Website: lowes
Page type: newsletter-management
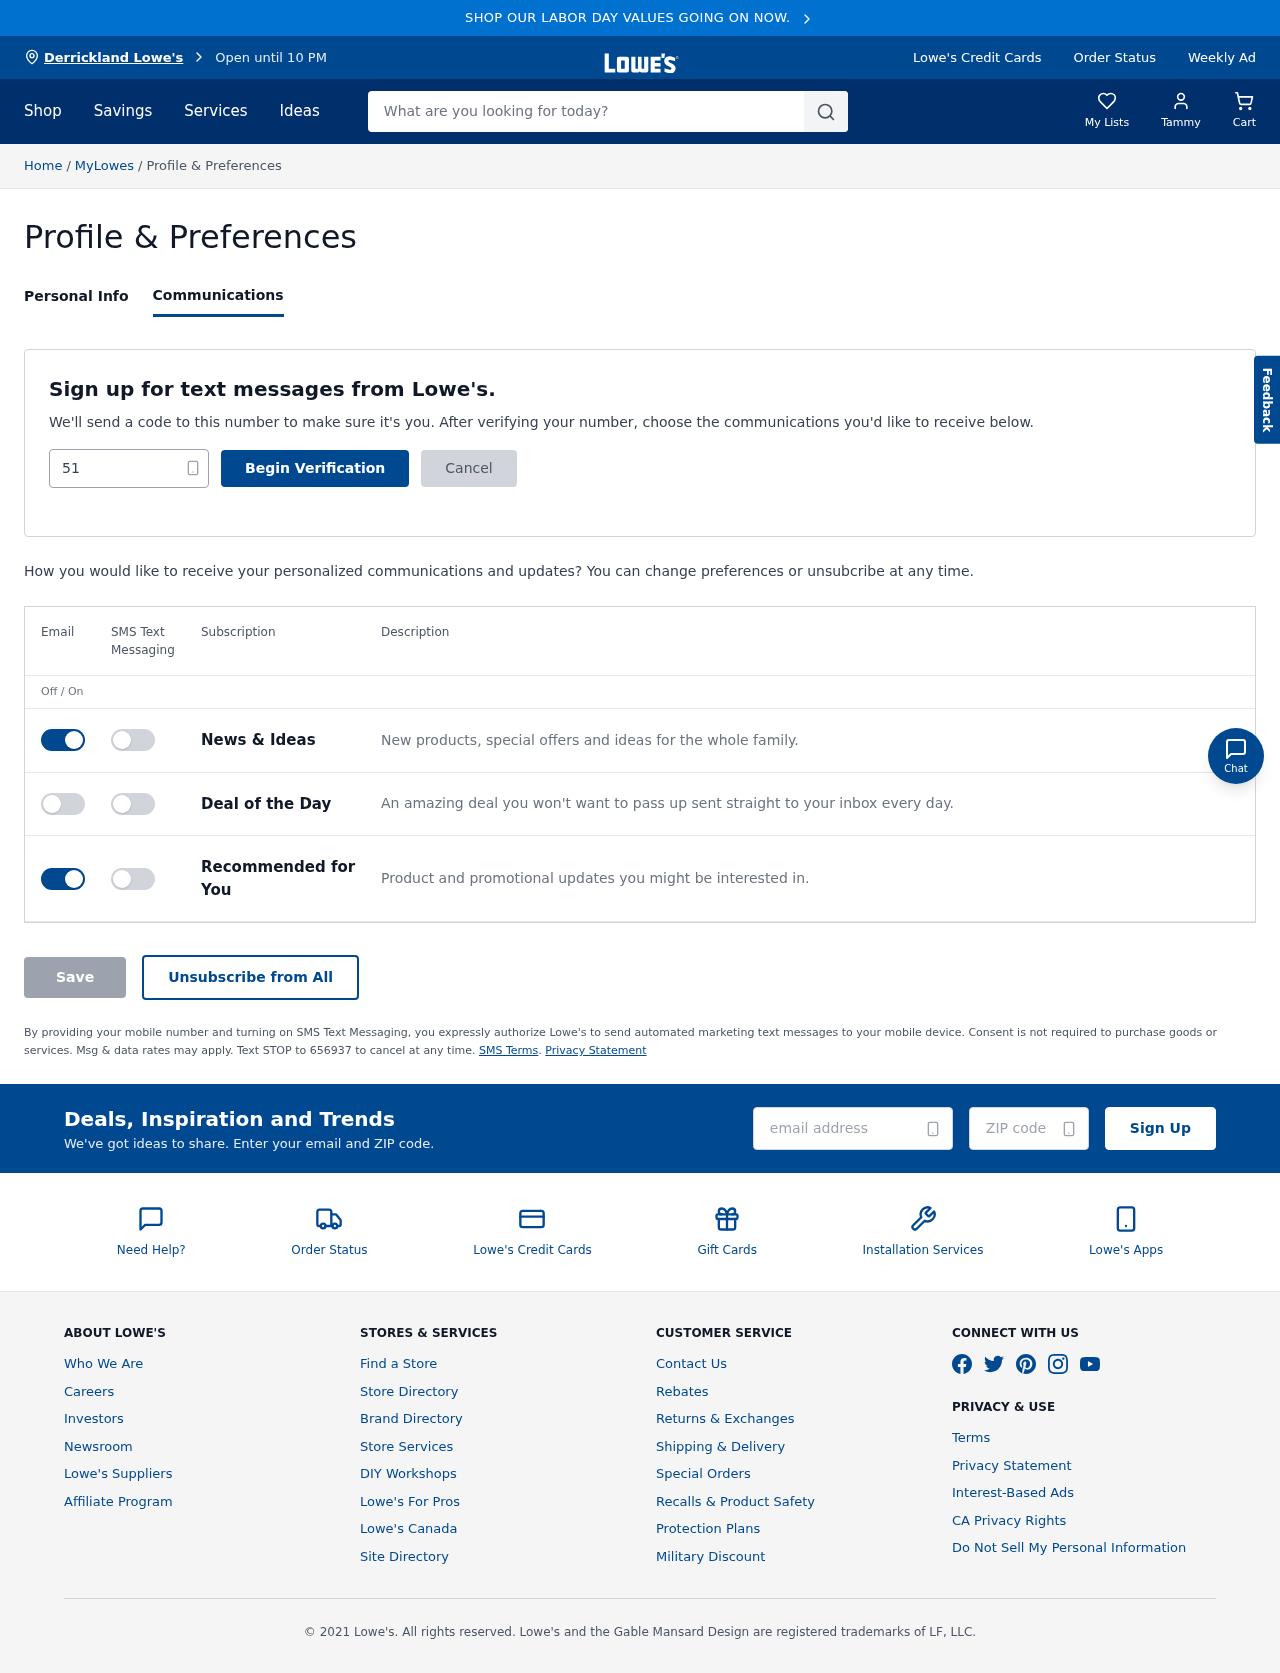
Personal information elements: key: PII_CITY
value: Derrickland Lowe's
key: PII_EMAIL
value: tammy.fernandez@yahoo.com
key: PII_FIRSTNAME
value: Tammy
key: PII_PHONE
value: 5128456597
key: PII_POSTCODE
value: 92929
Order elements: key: ORDER_NUM_ITEMS
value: Cart
Search elements: key: HEADER_SEARCH
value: What are you looking for today?